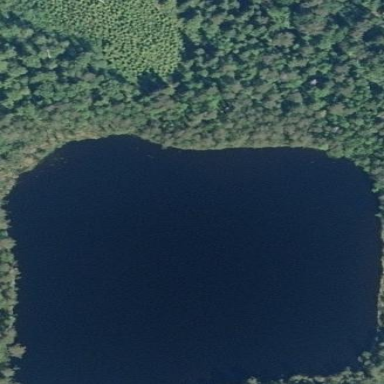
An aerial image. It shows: Serene lake surrounded by nature.